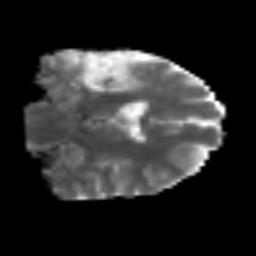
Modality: MD
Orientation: coronal
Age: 49
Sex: male
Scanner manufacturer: siemens
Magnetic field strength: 3 T
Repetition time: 6.1 s
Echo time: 0.101 s